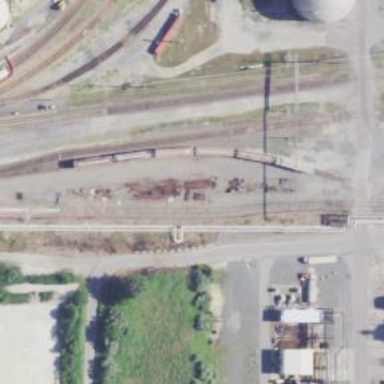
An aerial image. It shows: Abandoned spur railway.